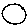
Label: circle